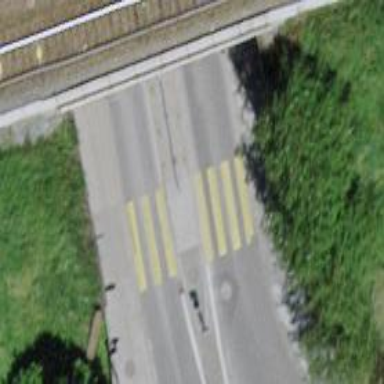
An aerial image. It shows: Kerb serving as barrier.